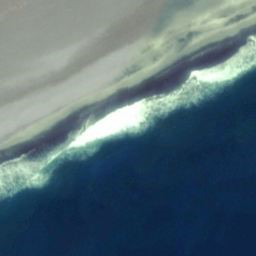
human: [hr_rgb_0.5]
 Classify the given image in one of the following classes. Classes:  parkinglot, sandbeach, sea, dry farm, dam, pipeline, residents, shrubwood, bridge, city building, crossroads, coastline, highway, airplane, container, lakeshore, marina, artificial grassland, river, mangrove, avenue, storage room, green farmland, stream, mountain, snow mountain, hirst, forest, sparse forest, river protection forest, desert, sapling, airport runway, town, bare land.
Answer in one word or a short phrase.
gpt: coastline